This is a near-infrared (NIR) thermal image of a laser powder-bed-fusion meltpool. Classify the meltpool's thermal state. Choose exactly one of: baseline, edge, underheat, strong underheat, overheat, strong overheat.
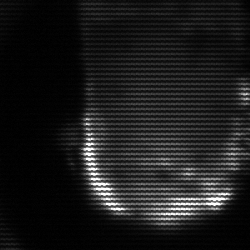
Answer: baseline